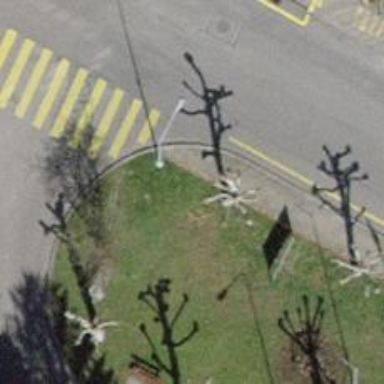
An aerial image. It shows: Raised kerb.